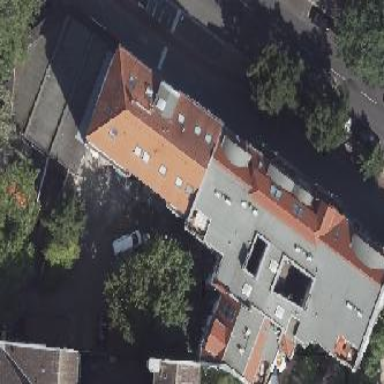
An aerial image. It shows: Apartment building with hipped roof.